Contrast-enhanced CT slice 55 of 95
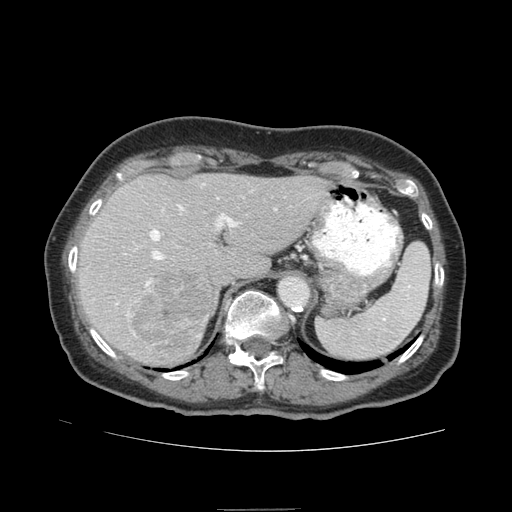
Segmented voxel counts for this case:
Liver: 914460 voxels
Tumor mass: 82992 voxels
Portal vein: 12200 voxels
Abdominal aorta: 9232 voxels